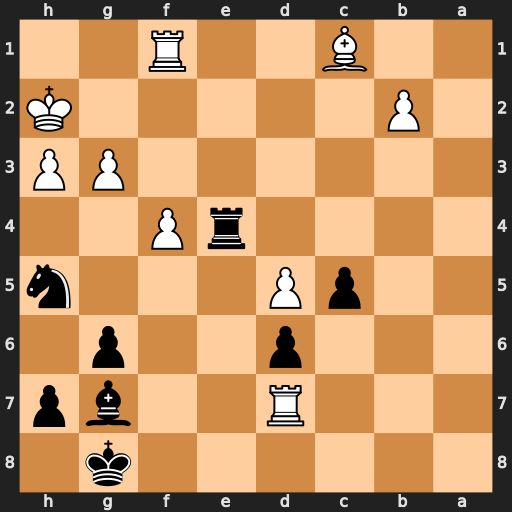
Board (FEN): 6k1/3R2bp/3p2p1/2pP3n/4rP2/6PP/1P5K/2B2R2
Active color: b
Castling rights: -
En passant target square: -
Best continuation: Re2+ Rf2 Rxf2+